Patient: sex M, age 66
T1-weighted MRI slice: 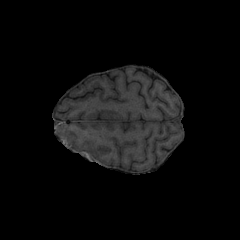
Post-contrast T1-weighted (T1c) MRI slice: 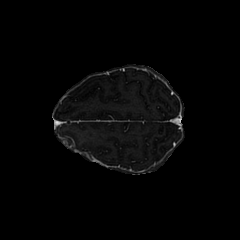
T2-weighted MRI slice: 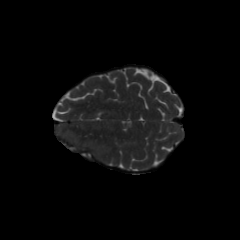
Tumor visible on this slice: yes
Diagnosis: Glioblastoma, IDH-wildtype
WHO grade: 4